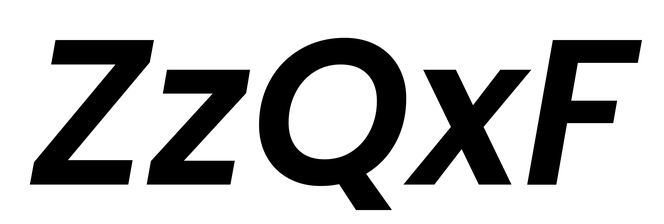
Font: Poppins-SemiBoldItalic